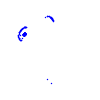
Particle: kaon